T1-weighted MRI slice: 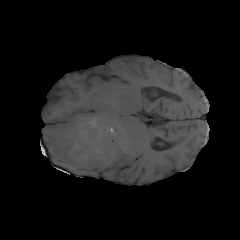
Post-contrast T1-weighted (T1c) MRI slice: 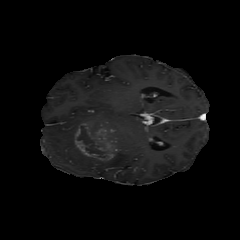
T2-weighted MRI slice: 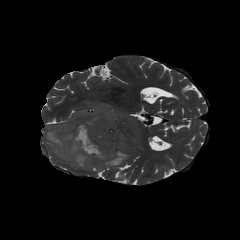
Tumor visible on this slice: yes